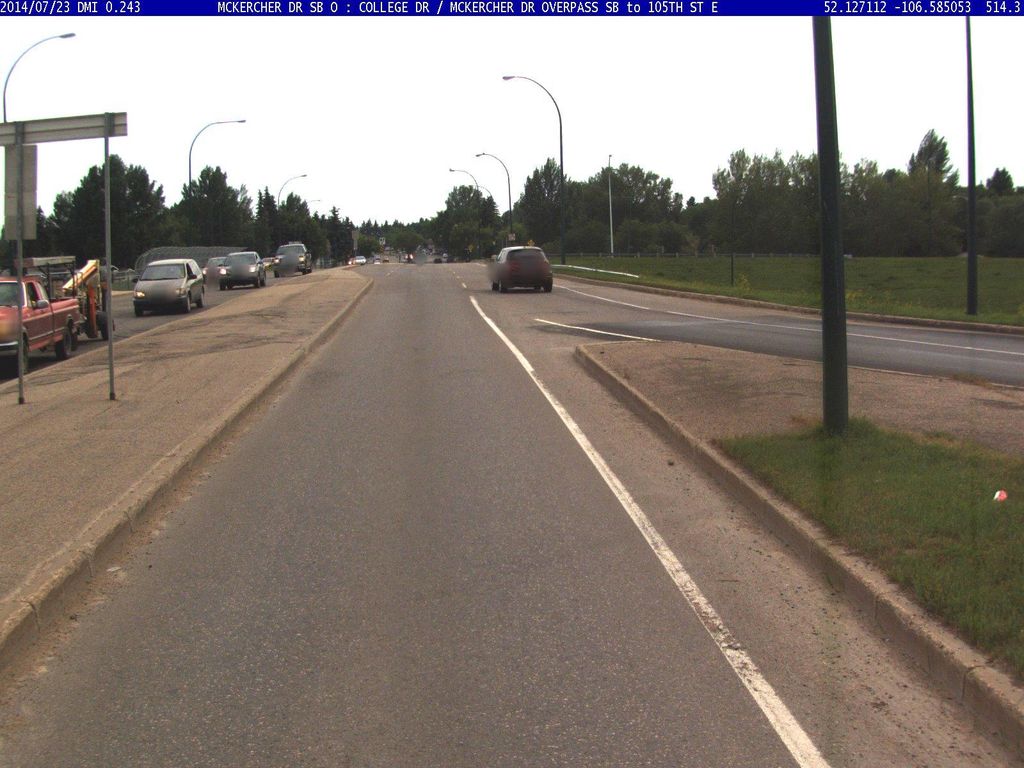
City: saskatoon